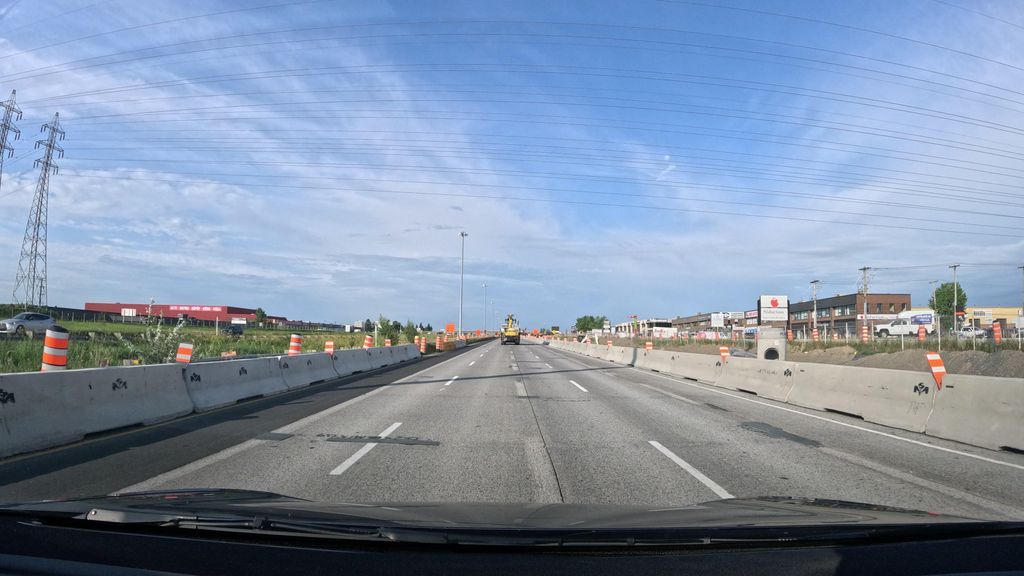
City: montreal